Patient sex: F
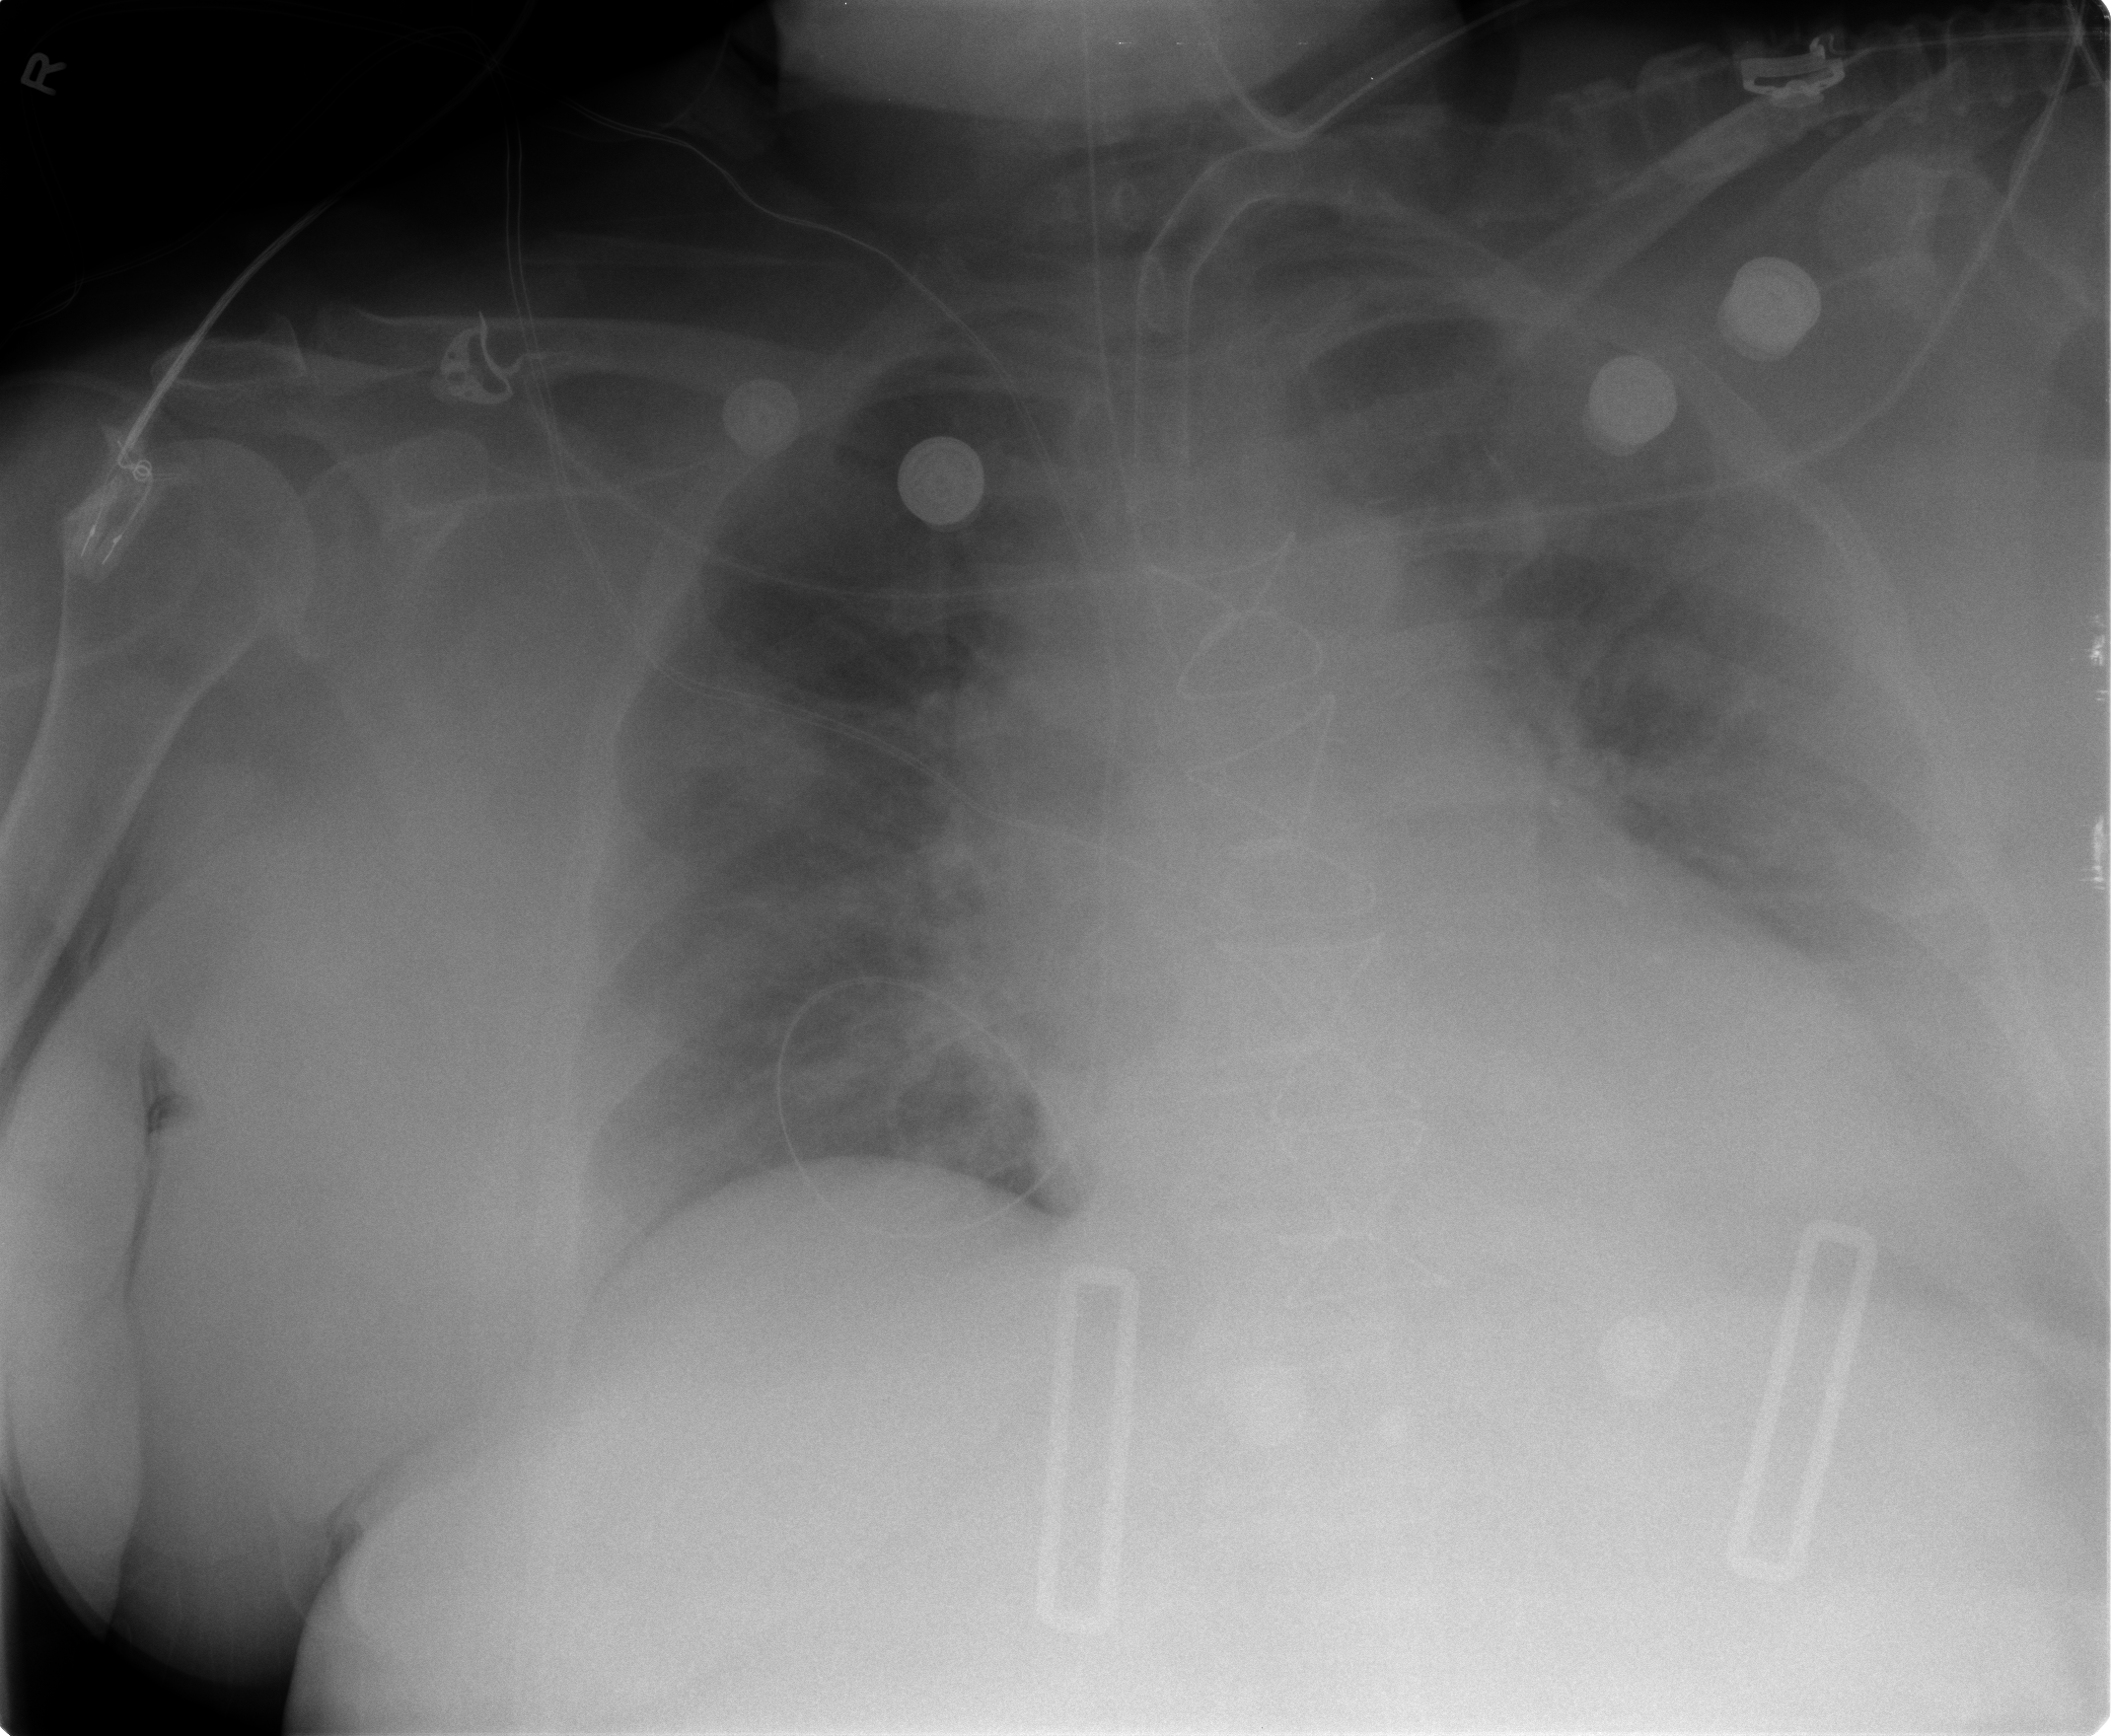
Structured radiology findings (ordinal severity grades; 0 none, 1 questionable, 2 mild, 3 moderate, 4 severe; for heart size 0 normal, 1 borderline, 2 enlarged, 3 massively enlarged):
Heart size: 2
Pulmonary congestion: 3
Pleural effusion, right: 0
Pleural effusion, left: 2
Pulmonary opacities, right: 2
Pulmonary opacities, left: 2
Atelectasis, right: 2
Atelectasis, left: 3